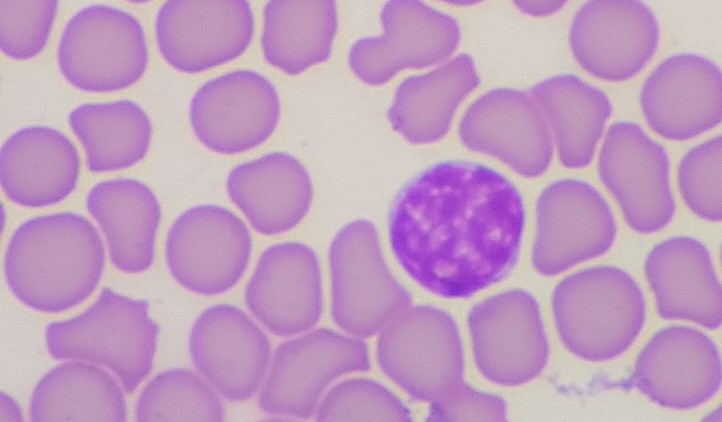
White blood cell type: Lymphocyte